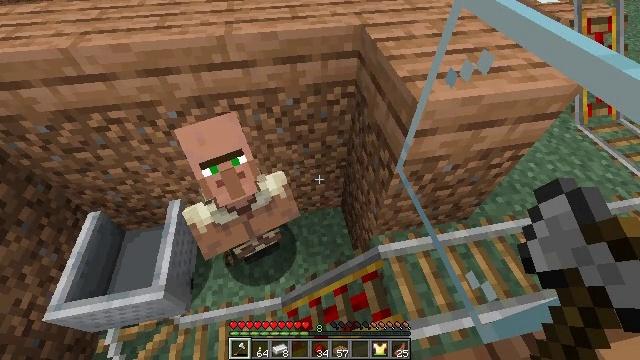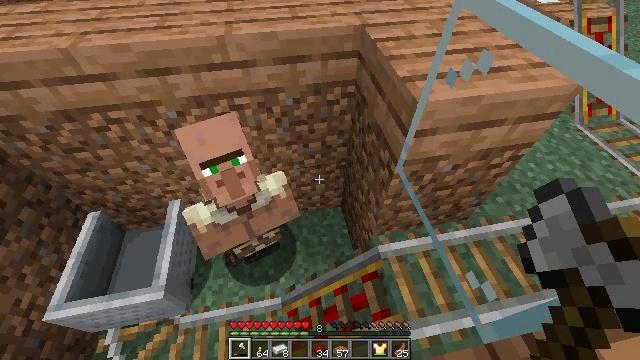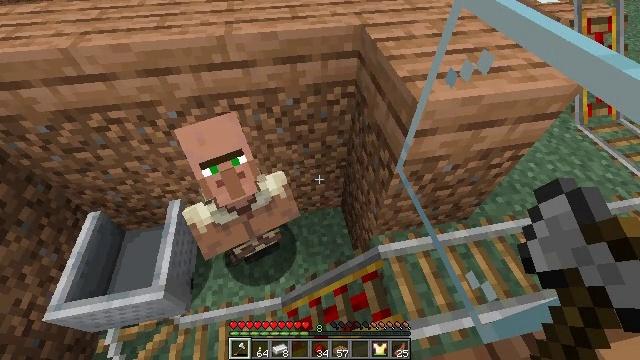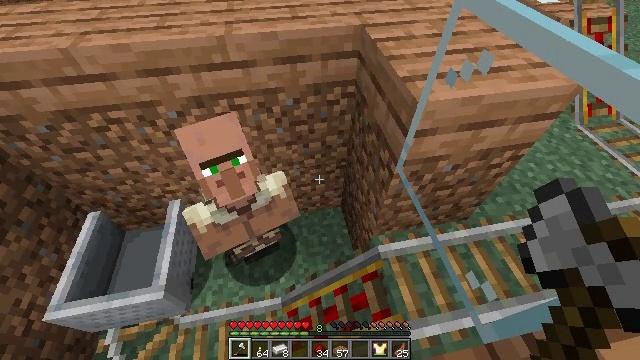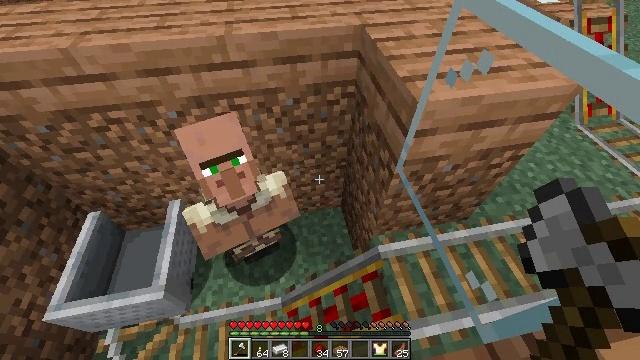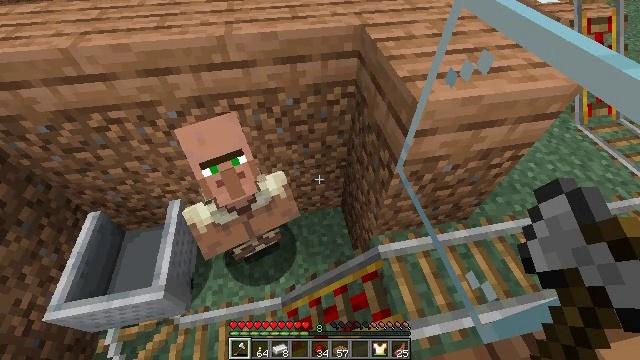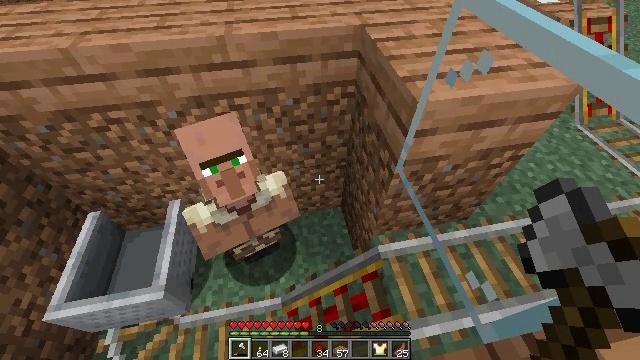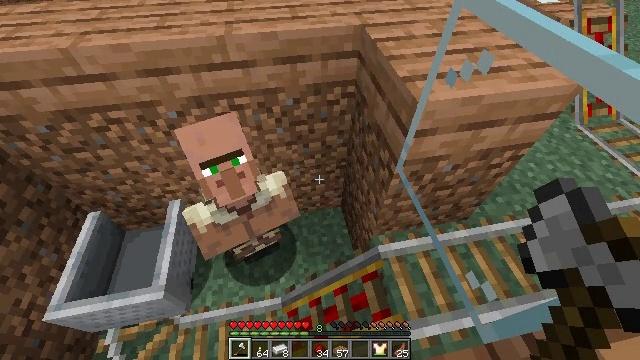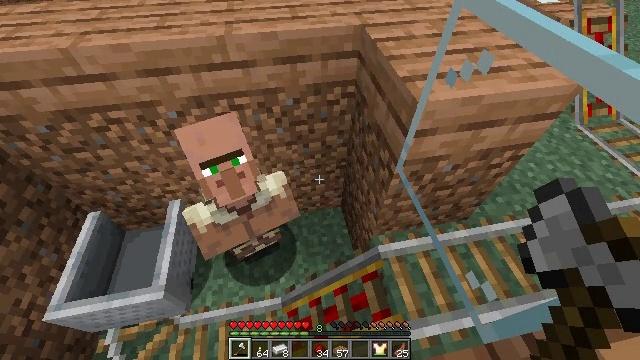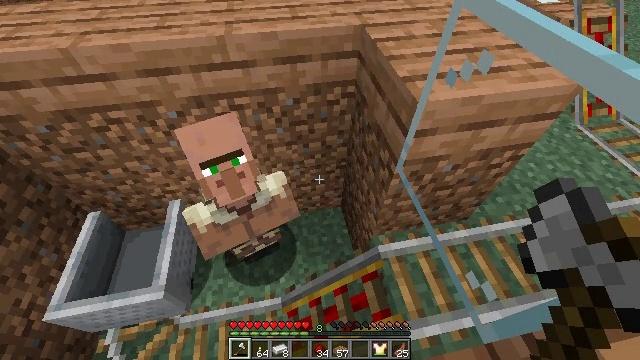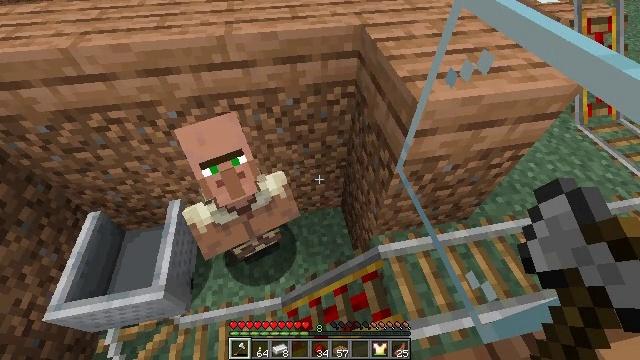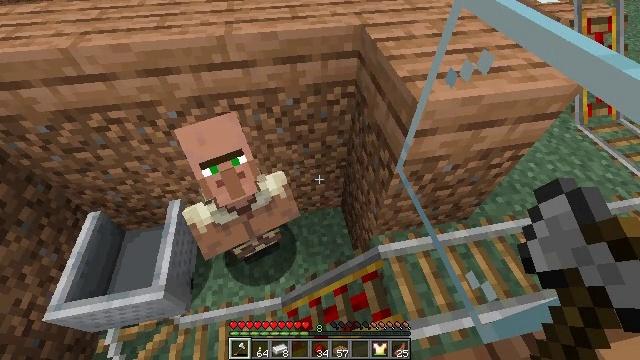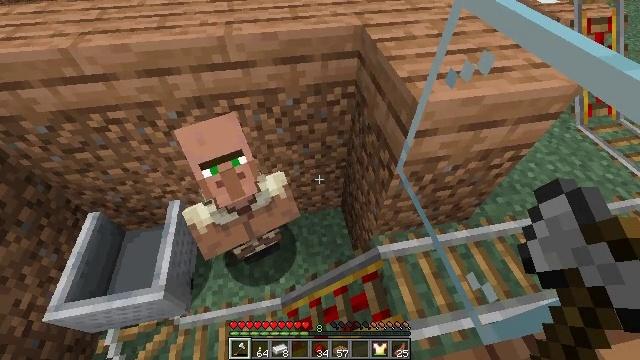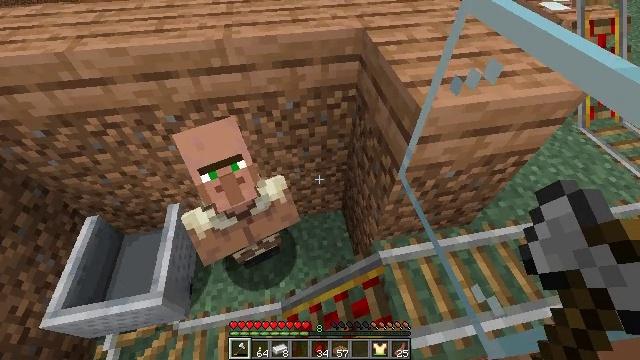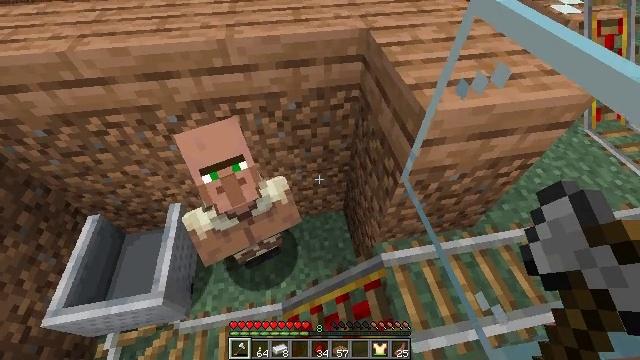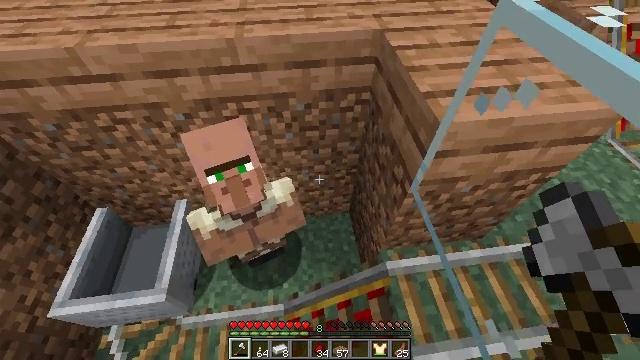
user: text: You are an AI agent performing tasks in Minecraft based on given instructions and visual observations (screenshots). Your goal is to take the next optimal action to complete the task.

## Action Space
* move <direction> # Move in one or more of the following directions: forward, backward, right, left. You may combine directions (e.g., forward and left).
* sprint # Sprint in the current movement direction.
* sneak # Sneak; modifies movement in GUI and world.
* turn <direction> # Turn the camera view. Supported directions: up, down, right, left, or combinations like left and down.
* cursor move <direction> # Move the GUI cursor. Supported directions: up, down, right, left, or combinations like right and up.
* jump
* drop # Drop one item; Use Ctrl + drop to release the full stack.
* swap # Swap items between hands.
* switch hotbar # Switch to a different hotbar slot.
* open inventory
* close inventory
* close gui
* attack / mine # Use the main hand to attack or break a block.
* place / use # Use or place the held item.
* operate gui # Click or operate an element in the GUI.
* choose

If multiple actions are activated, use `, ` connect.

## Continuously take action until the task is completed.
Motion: motion action
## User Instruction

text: Destroy the glass.
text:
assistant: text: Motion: sneak
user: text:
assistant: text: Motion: sneak
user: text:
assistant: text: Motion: sneak
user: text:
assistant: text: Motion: sneak
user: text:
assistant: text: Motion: sneak
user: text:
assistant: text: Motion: sneak
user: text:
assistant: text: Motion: sneak
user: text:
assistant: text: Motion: sneak
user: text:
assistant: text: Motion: sneak
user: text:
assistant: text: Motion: sneak
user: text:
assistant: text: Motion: sneak
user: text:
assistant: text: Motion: move forward, sneak
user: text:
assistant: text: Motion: move forward, sneak
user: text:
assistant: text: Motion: move forward, sneak
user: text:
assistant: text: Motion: move forward and move right, sneak, turn left
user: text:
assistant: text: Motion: move forward and move right, sneak, turn left
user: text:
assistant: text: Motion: move forward and move right, sneak, turn left
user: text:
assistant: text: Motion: move forward, turn left
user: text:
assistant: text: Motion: move forward, turn left
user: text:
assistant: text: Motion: move forward
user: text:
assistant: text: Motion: move forward
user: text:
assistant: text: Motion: move forward, turn left
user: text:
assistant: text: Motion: move forward, turn left
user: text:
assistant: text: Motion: move forward, turn left and down
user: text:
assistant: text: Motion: move forward, turn left
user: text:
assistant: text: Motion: move forward, turn left and down
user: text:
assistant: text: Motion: move forward, turn left and down
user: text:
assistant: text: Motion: move forward, turn left
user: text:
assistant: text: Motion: move forward, turn left
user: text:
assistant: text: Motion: move forward, turn left and up